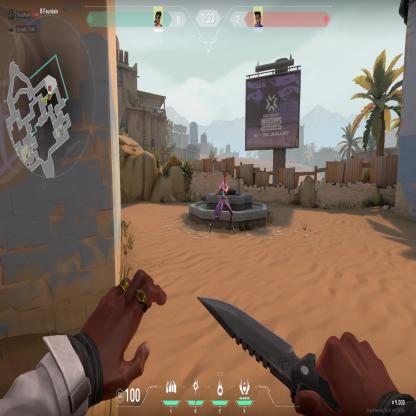
Label: enemy